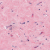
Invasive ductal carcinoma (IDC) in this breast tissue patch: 0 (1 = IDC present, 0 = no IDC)